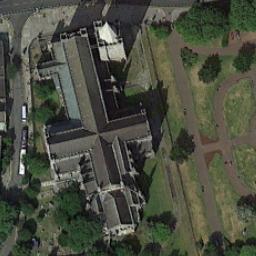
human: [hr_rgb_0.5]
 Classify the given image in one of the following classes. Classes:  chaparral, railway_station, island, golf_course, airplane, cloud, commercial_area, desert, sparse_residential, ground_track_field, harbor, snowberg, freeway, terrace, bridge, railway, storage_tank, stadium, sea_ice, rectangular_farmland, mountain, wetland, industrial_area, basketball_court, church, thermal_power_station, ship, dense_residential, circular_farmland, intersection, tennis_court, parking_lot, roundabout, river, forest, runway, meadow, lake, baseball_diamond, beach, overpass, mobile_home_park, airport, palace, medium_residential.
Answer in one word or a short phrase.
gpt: church